Question: I am trying to create a graph where because there are so many points on the graph, at the edges of the green it starts to fade to black while the center stays green. The code I am currently using to create this graph is:
'''
plot(snb$px,snb$pz,col=snb$event_type,xlim=c(-2,2),ylim=c(1,6))
'''
I looked into contour plotting but that did not work for this. The coloring variable is a factor variable.
Thanks!

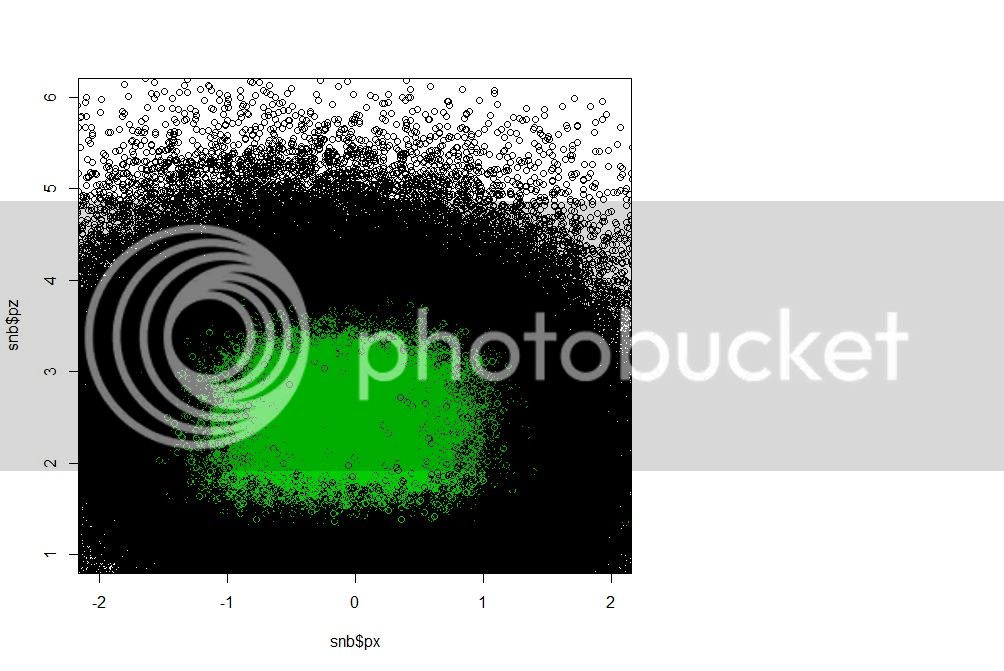
Answer: This is a great problem for 'ggplot2'.
First, read the data in:
'''
snb <- read.csv('MLB.csv')
'''
With your data frame you could try plotting points that are partly transparent, and setting them to be colored according to the factor 'event_type':
'''
require(ggplot2)
p1 <- ggplot(data = snb, aes(x = px, y = py, color = event_type)) +
geom_point(alpha = 0.5)
print(p1)
'''
and then you get this:

Or, you might want to think about plotting this as a heatmap using <URL> for each different 'event_type', like this:
'''
p2 <- ggplot(data = snb, aes(x = px, y = py)) +
geom_bin2d(binwidth = c(0.25, 0.25)) +
facet_wrap(~ event_type)
print(p2)
'''
which makes a plot for each level of the factor, where the color will be the number of data points in each bins that are 0.25 on each side. But, if you have more than about 5 or 6 levels, this might look pretty bad. From the small data sample you supplied, I got this

If the levels of the factors don't matter, there are some nice examples <URL>.